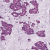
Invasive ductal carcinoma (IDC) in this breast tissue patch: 1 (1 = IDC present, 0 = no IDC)